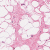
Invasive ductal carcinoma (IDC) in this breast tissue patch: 0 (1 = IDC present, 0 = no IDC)